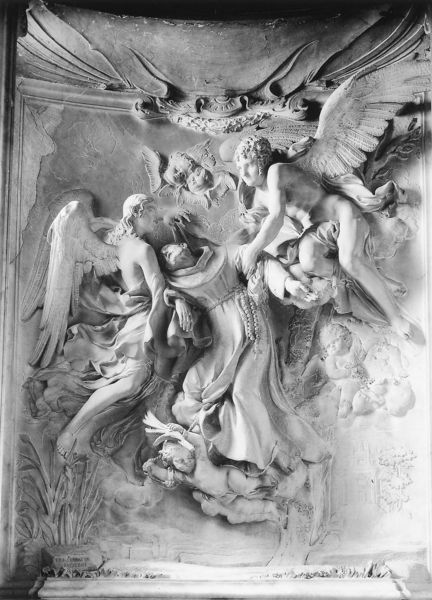
Titel: Extase des Heiligen Franziskus
Künstler: Francesco d. Ä. Baratta
Standort: Rom, S. Pietro in Montorio, Capella Raimondi (EU - I - Latium)
Schlagwörter: flügel, gott, himmel, weiß, blumen, grau, marmor, schwarz, gürtel, falten, stein, tod, tot, gewand, haare, kutte, pflanzen, engel, putte, putto, relief, stuck, plastik, schwarz-weiß, altar, putz, mönch, franziskus, heiliger, putten, putti, schwebend, aufnahme, seele, altarbild, himmelfahrt, sterbender, apotheose, abt, erhebung, halbrelief, engelsflügel, dominikus, zwei engel, apt